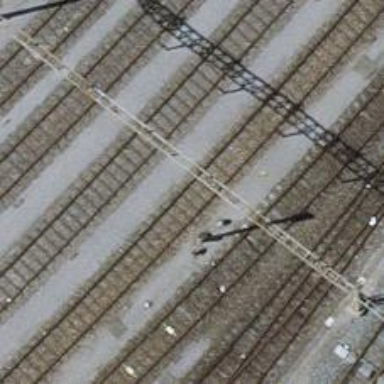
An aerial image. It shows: Single-track electrified railway service yard with contact line for trains.